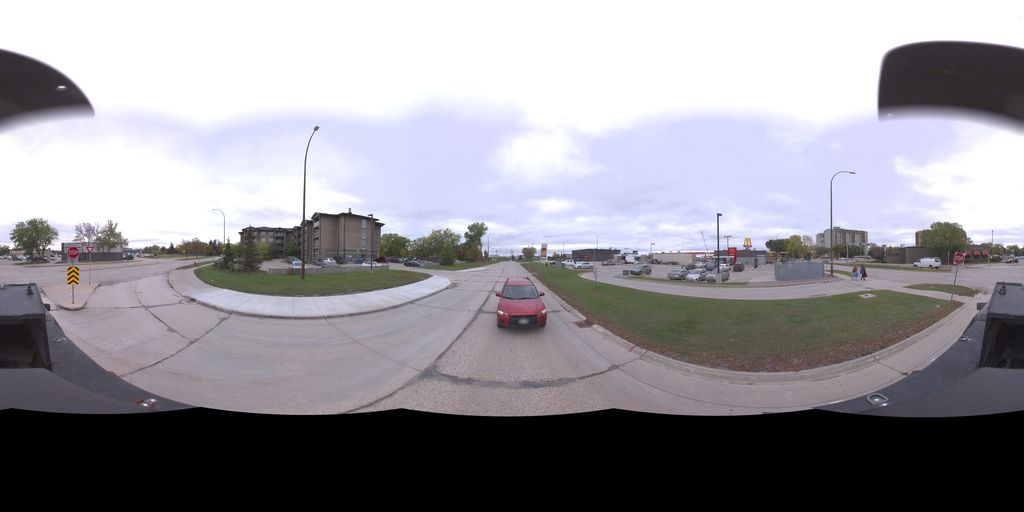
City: winnipeg